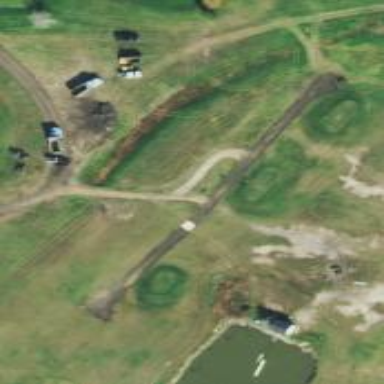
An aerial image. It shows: Footway that serves as golf path.